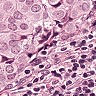
Metastatic tissue present: yes